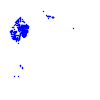
Particle: electron